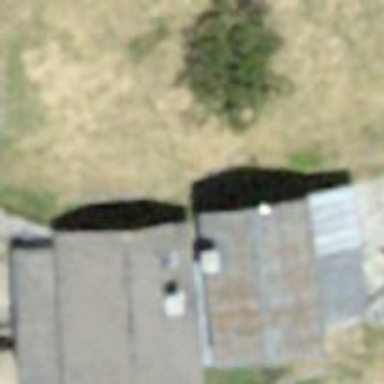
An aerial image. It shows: Simple house.